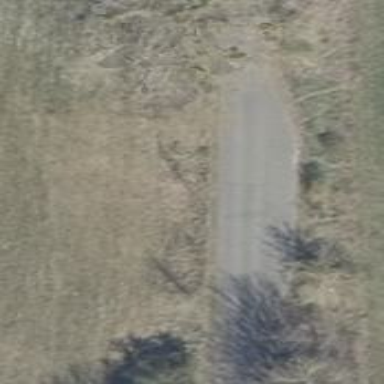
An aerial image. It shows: Passing place on the road.